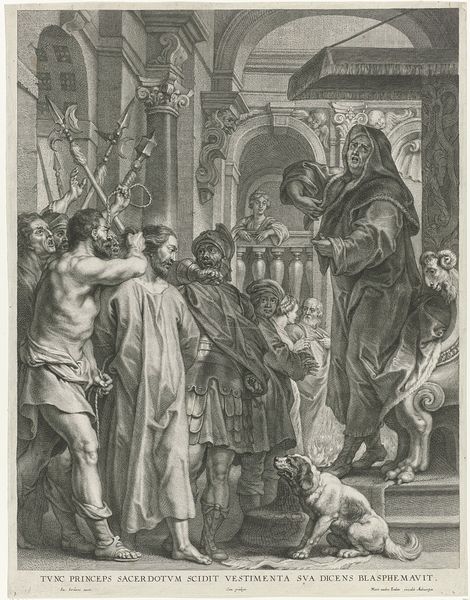
Titel: Christus voor Kajafas
Künstler: Marinus Robyn van der Goes
Standort: Amsterdam
Institution: Rijksmuseum
Schlagwörter: interieur, chien, chambre, christ, architecture, croquis, esquisse, trône, soldats, jesus, armure, soldat, paon, marche, marches, chemin de croix, achrome, jesus christus